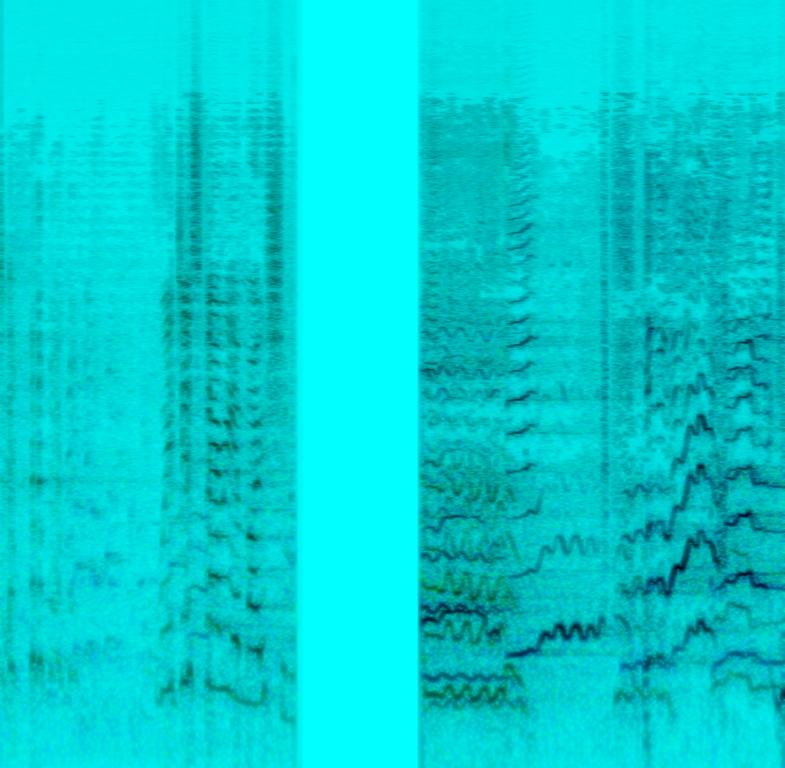
The low quality recording features a live performance of R&B/Soul song and it consists of passionate female vocal singing alongside widely spread harmonizing female background vocals. It sounds passionate, emotional and heartfelt.